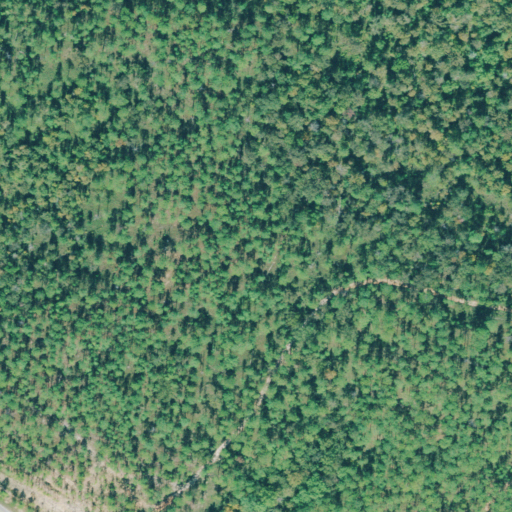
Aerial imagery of mountain in Georgia named Powell Hill containing evergreen forest, deciduous forest, mixed forest, grassland, and low intensity development